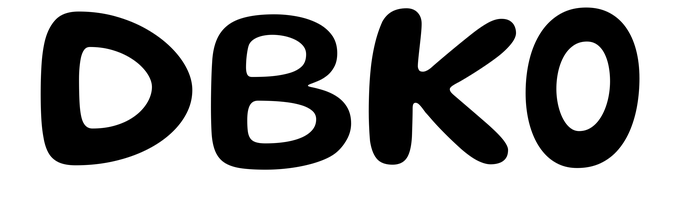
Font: Gluten_Medium